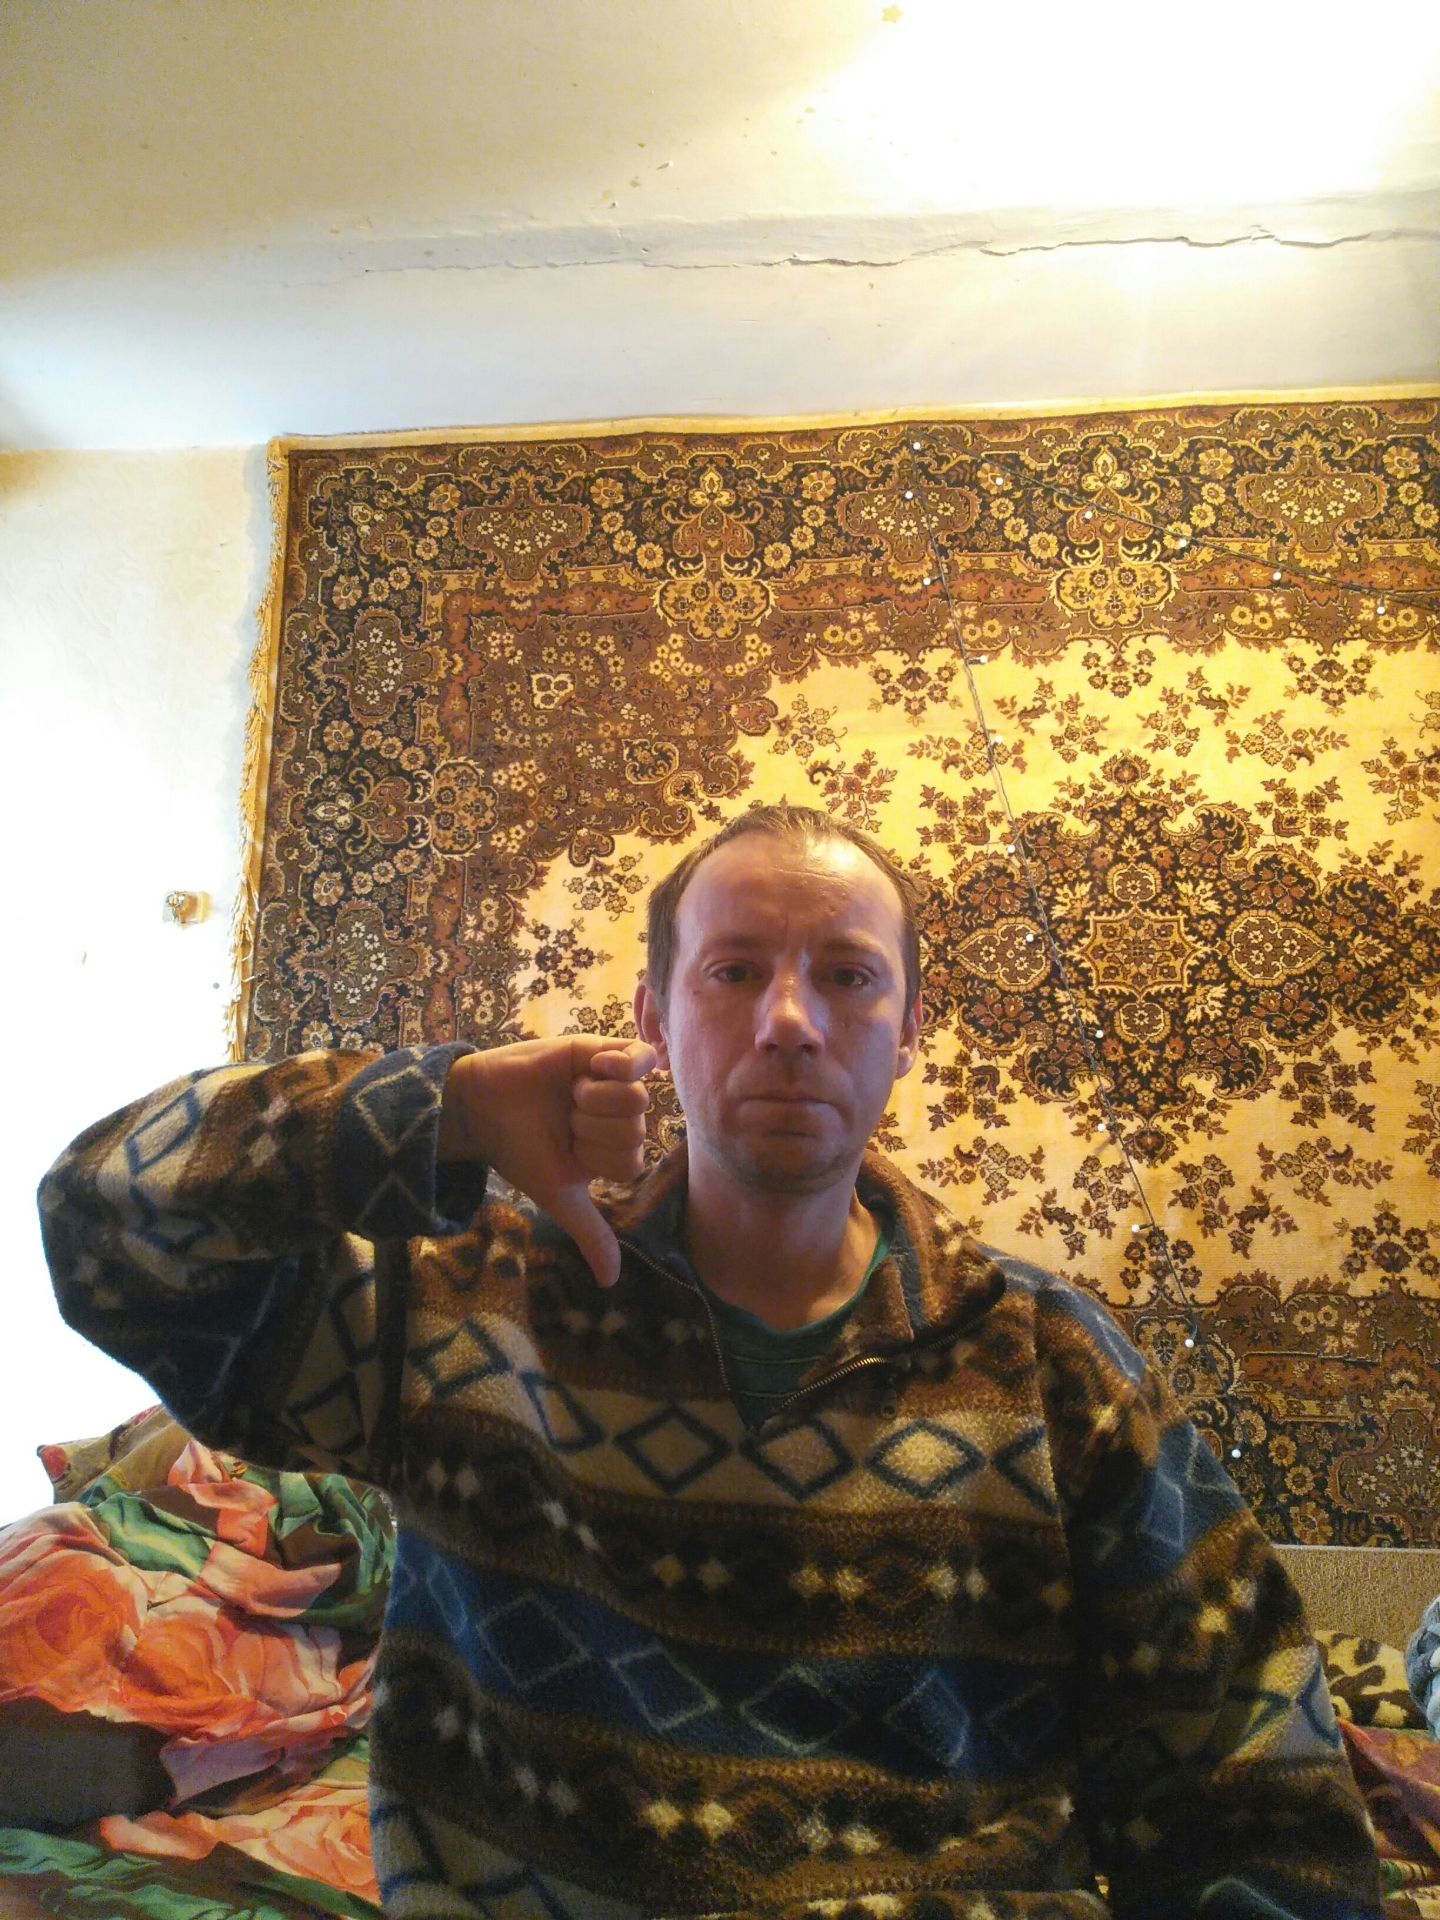
Label: noise